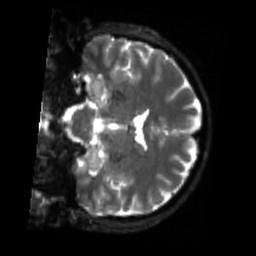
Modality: sbref
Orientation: coronal
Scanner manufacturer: siemens
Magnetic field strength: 3 T
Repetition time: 4 s
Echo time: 0.0594 s